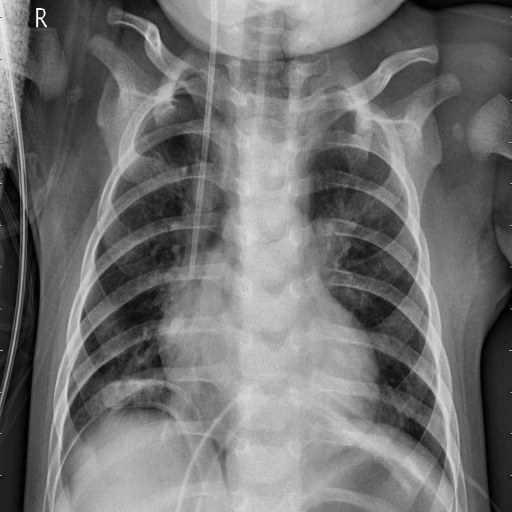
Finding: PNEUMONIA